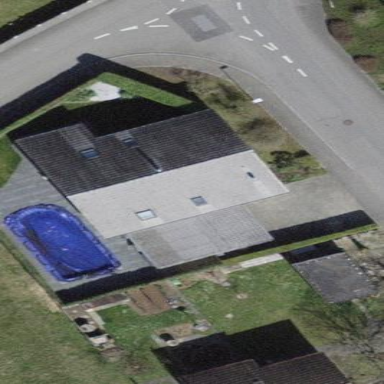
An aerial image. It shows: Building with tiled roof.